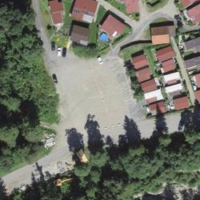
EUNIS habitat code: 54
Species observed at this site:
Filipendula ulmaria